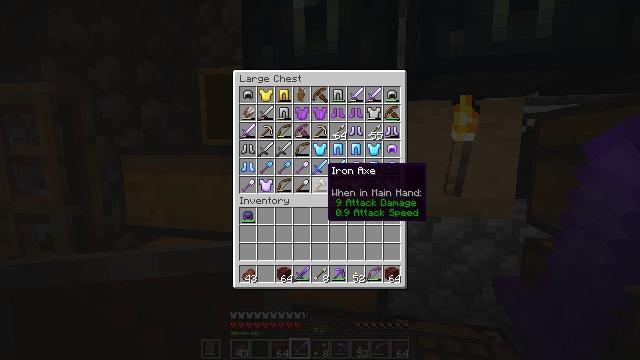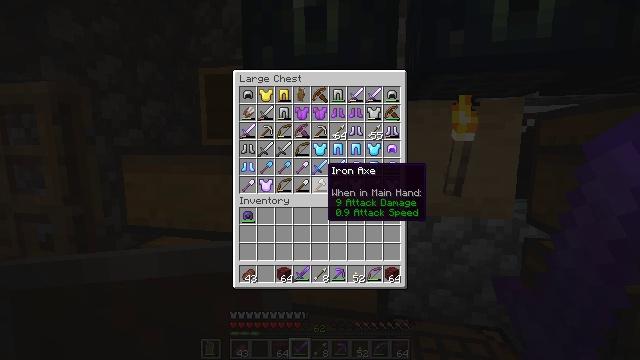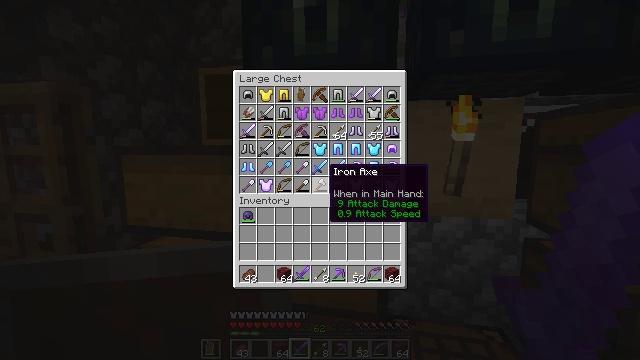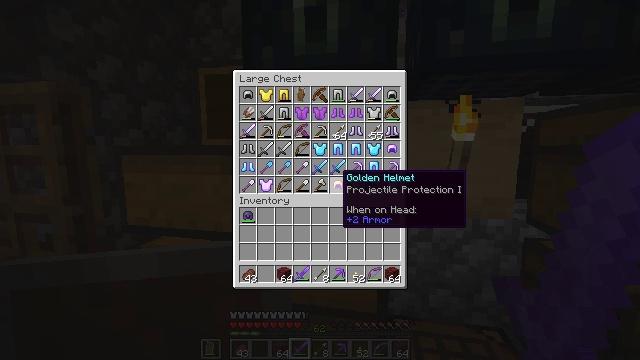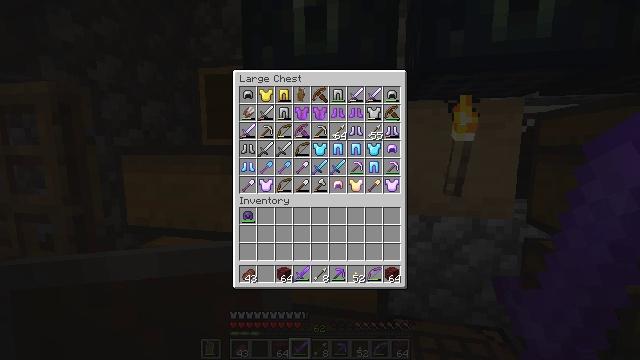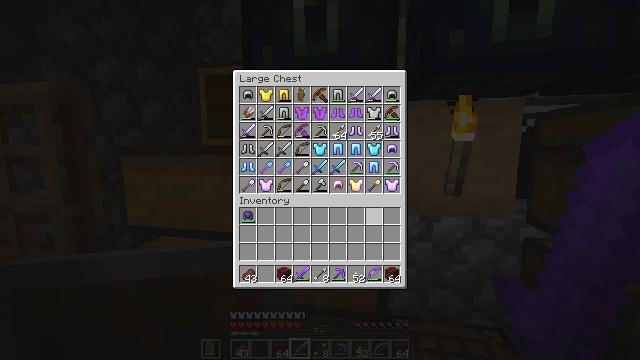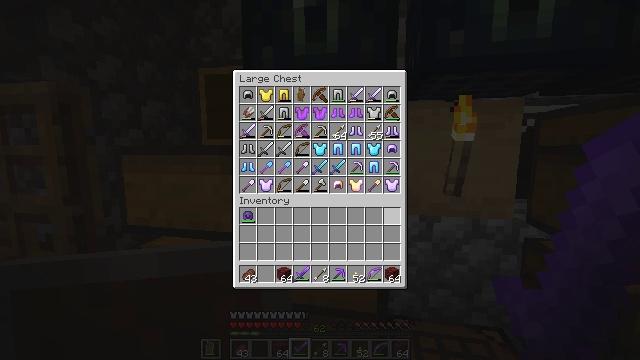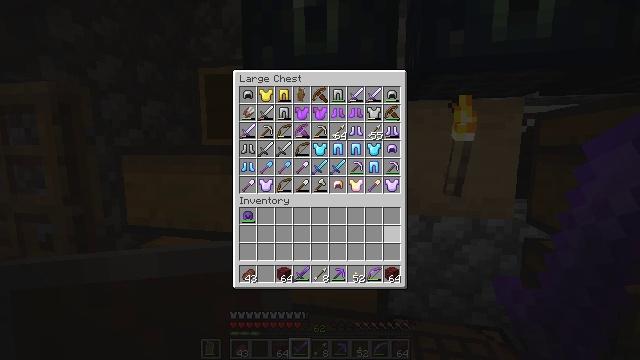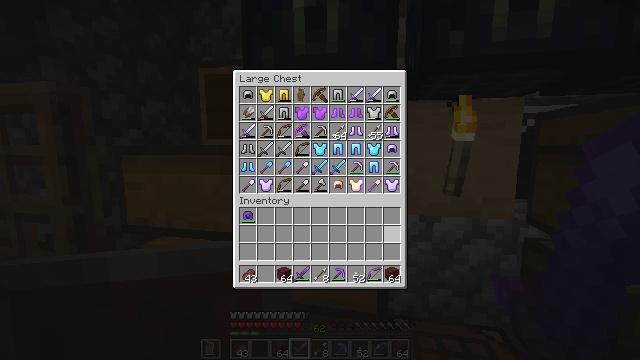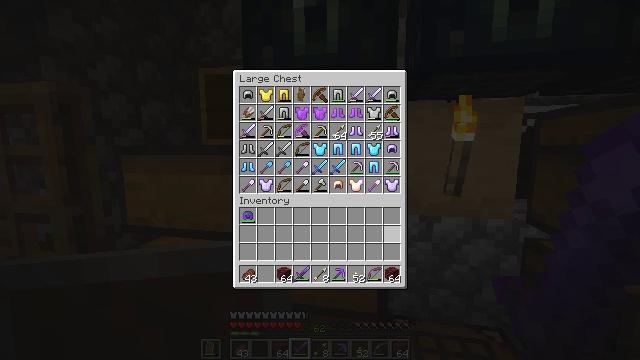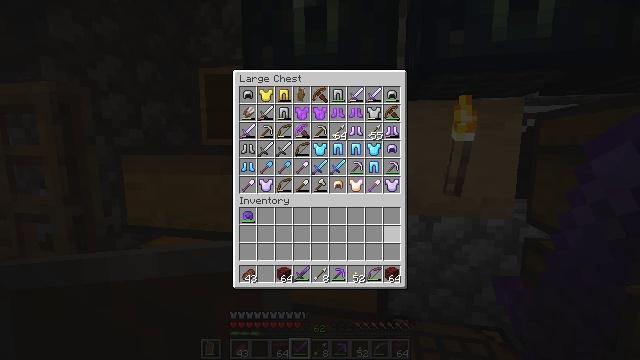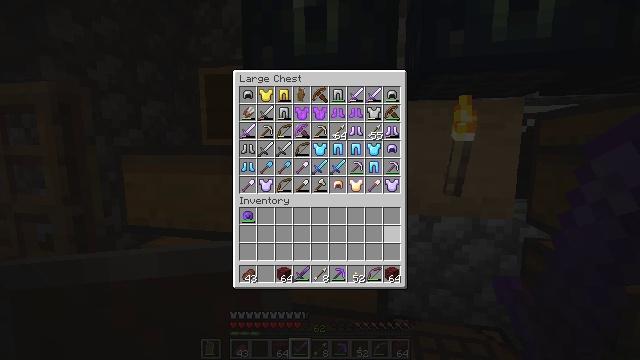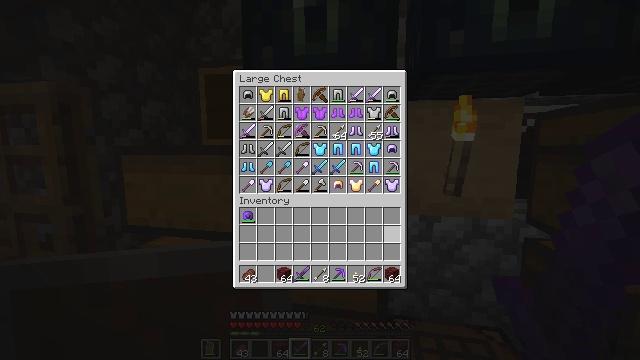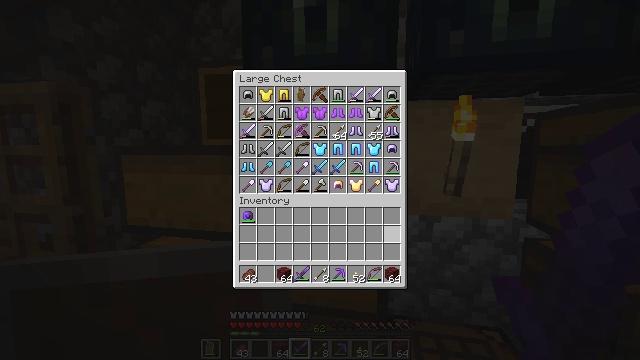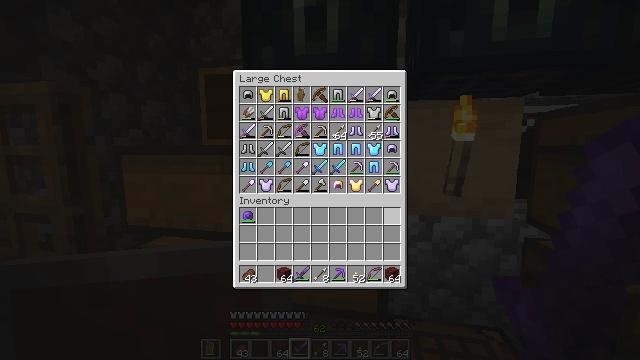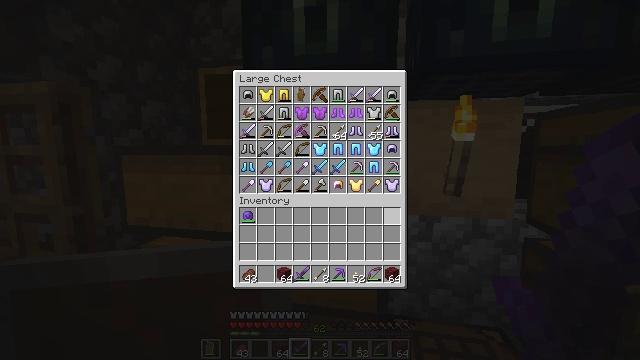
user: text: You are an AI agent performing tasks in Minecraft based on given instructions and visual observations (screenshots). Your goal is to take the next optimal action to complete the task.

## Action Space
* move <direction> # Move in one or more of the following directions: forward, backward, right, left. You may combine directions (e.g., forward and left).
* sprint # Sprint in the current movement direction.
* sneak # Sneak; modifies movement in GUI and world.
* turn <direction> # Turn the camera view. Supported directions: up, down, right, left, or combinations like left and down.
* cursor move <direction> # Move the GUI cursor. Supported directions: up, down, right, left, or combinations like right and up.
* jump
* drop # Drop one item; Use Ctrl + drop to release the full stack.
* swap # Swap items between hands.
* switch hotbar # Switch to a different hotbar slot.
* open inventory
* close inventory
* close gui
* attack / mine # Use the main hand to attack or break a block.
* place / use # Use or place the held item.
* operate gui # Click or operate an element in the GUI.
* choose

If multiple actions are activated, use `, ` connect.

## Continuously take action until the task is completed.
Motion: motion action
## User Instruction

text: Break the ender chest to move it.
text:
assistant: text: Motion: no_op
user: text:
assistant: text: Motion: no_op
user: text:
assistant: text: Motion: turn right
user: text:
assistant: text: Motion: turn right and down
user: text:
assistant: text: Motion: turn right and down
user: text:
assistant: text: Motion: turn right and down
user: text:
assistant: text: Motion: no_op
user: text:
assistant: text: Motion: no_op
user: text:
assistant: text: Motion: no_op
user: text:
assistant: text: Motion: no_op
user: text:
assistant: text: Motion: no_op
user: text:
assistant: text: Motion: no_op
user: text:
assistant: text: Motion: no_op
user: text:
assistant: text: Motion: no_op
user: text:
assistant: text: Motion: no_op
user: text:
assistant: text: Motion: no_op
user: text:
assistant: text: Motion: no_op
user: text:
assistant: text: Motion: no_op
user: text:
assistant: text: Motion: no_op
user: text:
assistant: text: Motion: no_op
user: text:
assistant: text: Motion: no_op
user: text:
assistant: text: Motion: no_op
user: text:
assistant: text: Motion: turn up
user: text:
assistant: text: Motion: no_op
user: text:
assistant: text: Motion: turn up
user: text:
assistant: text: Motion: no_op
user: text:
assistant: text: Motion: no_op
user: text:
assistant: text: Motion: turn up
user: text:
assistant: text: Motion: no_op
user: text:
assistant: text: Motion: no_op